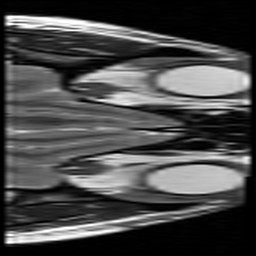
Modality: T2w
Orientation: axial
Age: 32
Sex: female
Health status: ill
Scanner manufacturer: siemens
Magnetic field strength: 3 T
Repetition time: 5 s
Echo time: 0.085 s